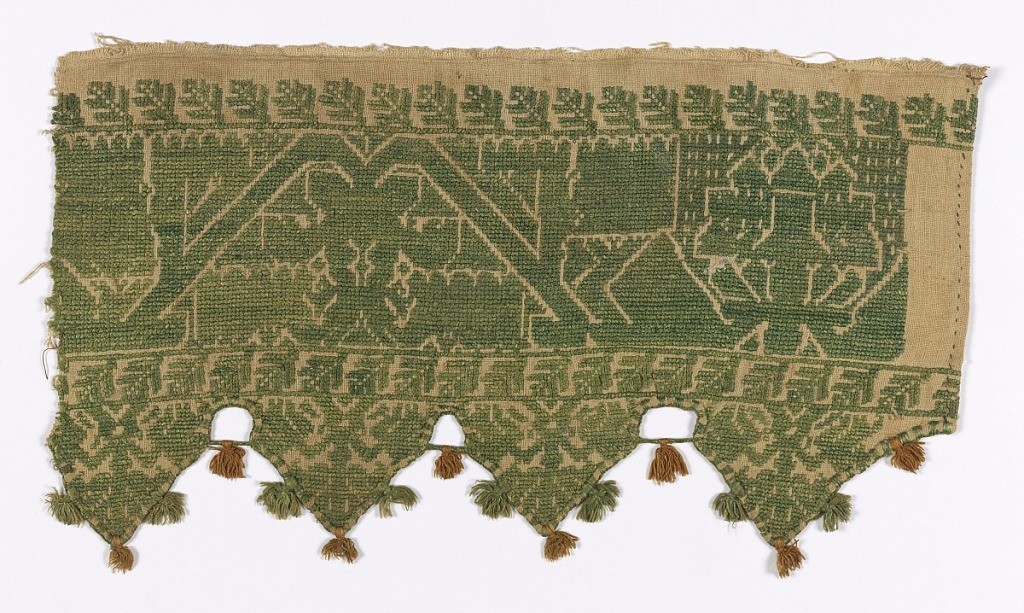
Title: Fragment
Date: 19th century
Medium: silk on linen Technique: embroidered
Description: Valance fragment with triangular points and a geometrical floral vine pattern. In green silk on linen.